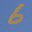
Label: 6